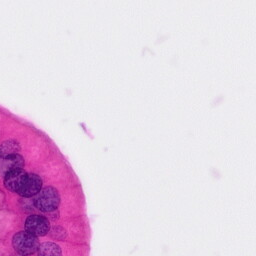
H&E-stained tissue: Pancreatic